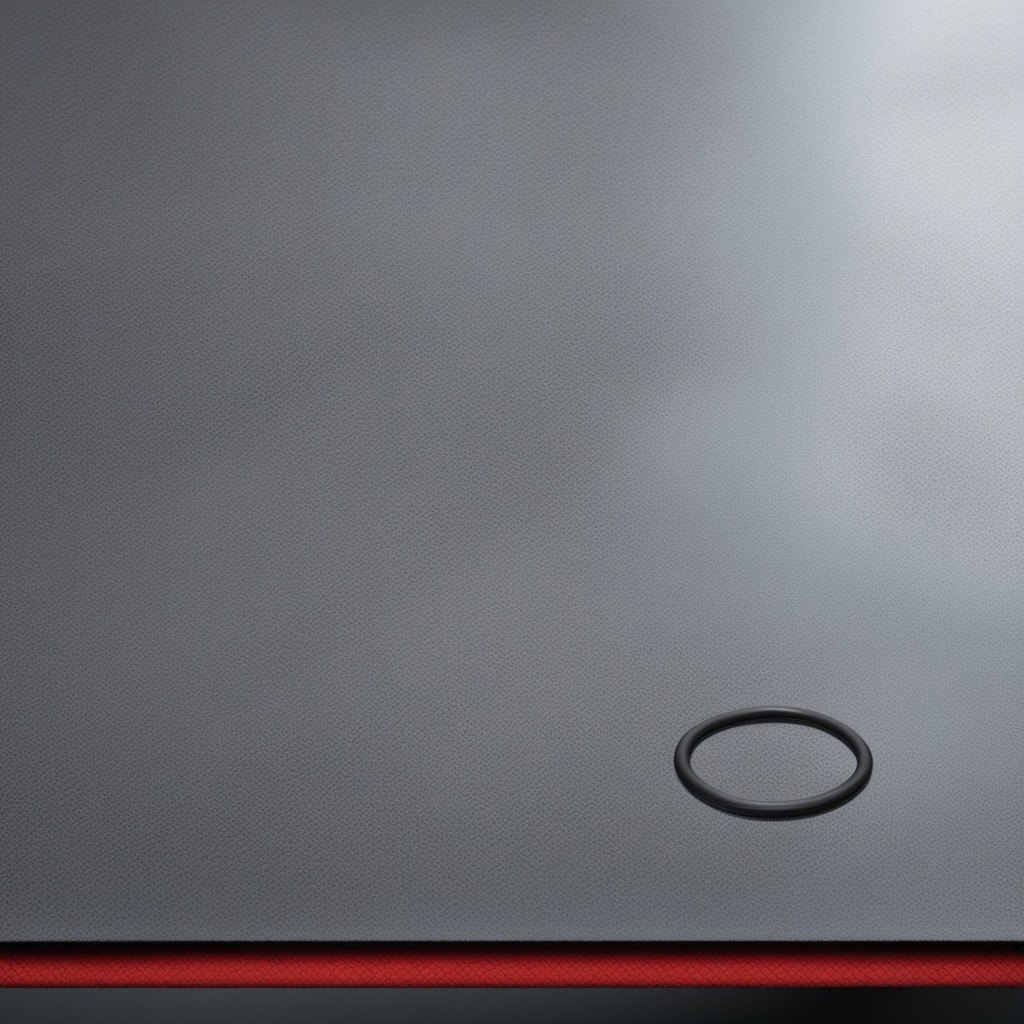
A rubber O-ring lies on the granite tabletop.